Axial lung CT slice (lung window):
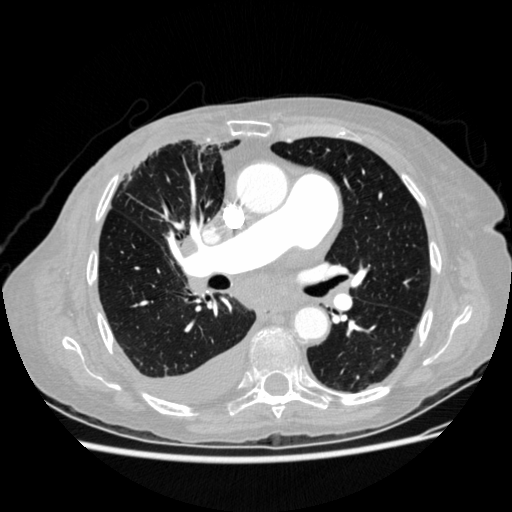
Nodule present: no